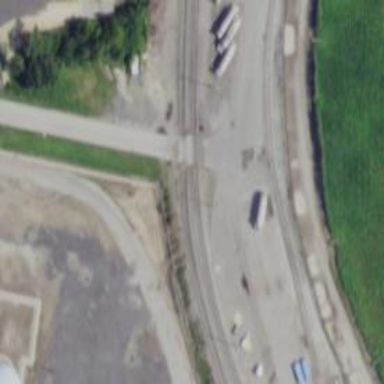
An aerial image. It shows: Railway level crossing.